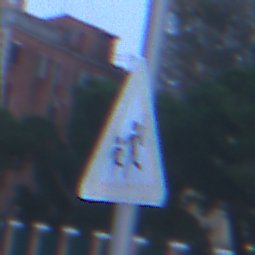
Verkehrszeichen: KinderRechts
Umgebung: Outdoor, Urban
Tageszeit: Dawn
Wetter: PartlyCloudy
Licht: Natural
Jahreszeit: NotSpecified
Kontrast: LowContrast